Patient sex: F
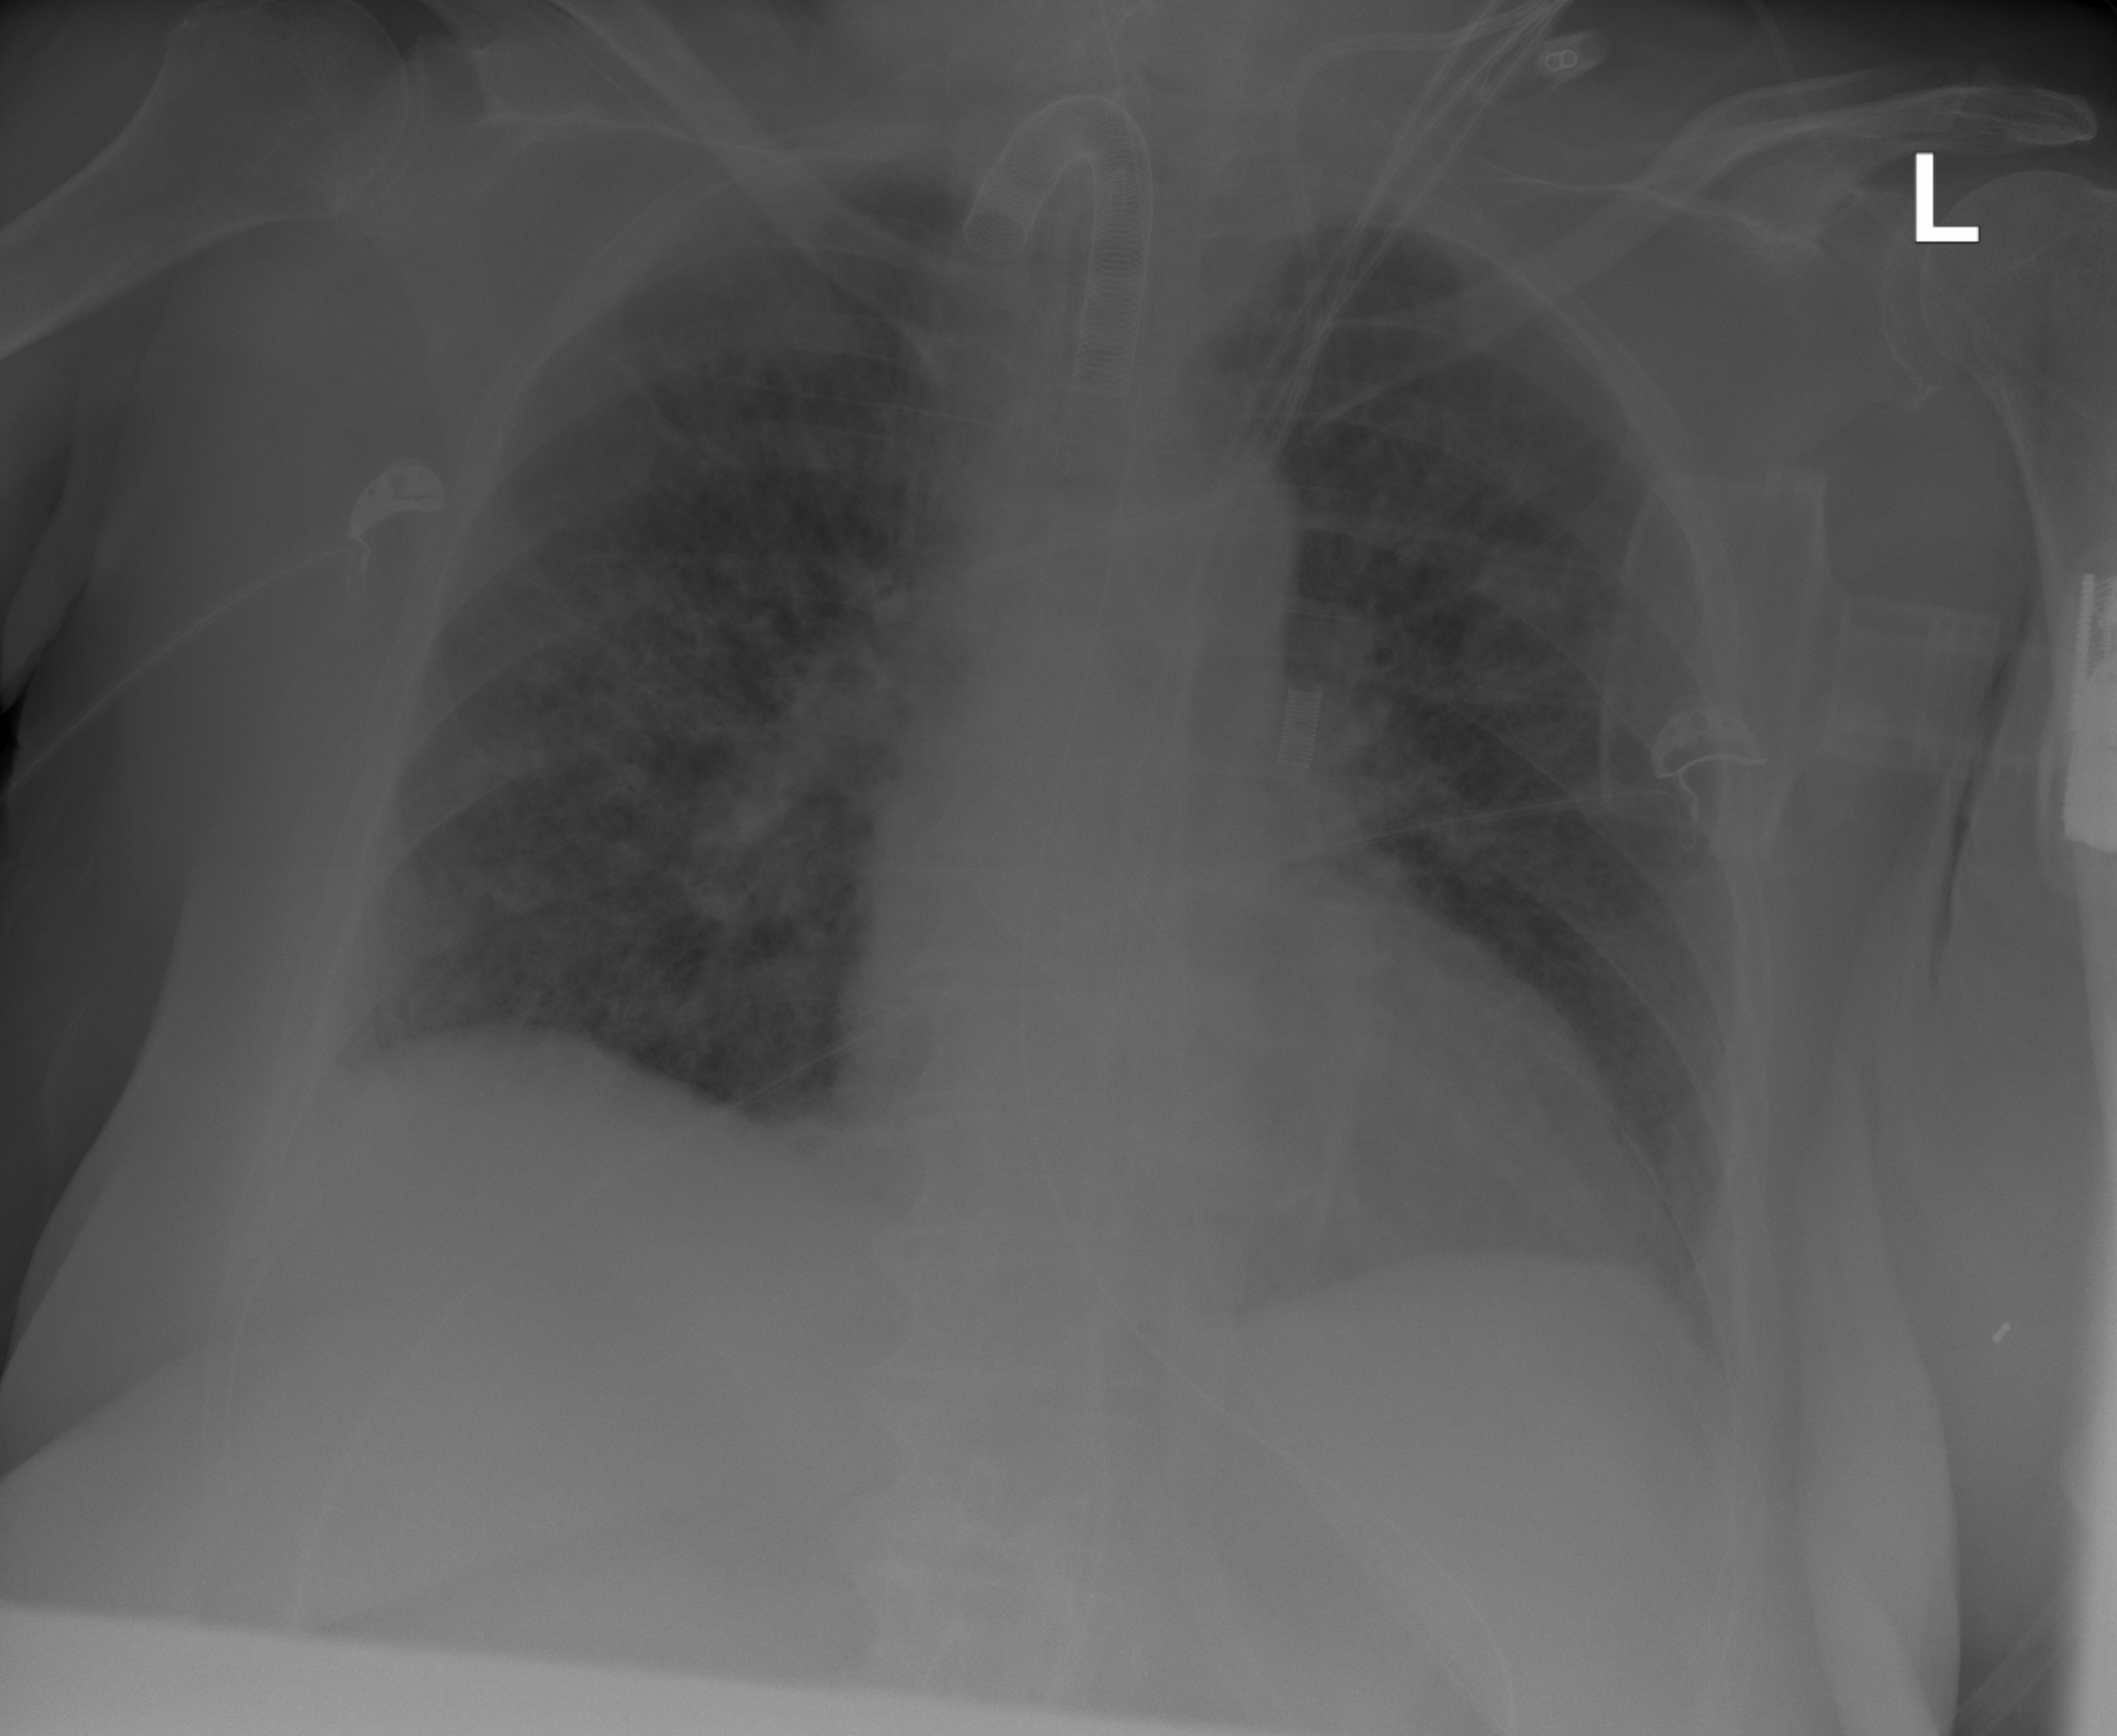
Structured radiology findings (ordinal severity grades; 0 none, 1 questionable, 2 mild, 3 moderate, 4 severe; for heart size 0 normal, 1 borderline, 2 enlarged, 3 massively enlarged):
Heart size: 2
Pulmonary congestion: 0
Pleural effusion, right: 0
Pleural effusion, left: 0
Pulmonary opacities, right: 2
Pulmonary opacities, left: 2
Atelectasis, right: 0
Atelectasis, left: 0